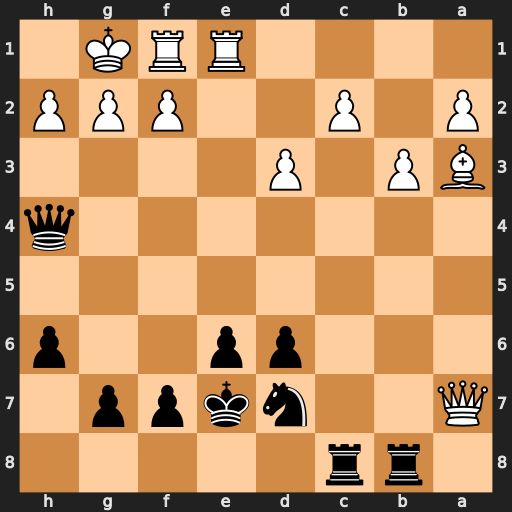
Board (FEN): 1rr5/Q2nkpp1/3pp2p/8/7q/BP1P4/P1P2PPP/4RRK1
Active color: b
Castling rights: -
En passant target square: -
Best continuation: Ra8 Qb7 Rcb8 Bxd6+ Kxd6